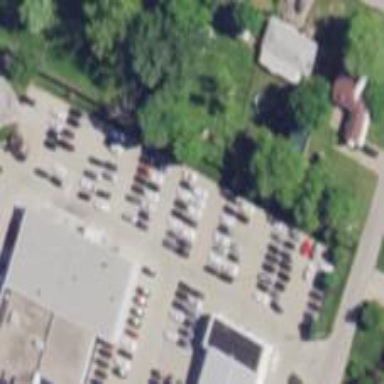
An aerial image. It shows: Building housing car shop.